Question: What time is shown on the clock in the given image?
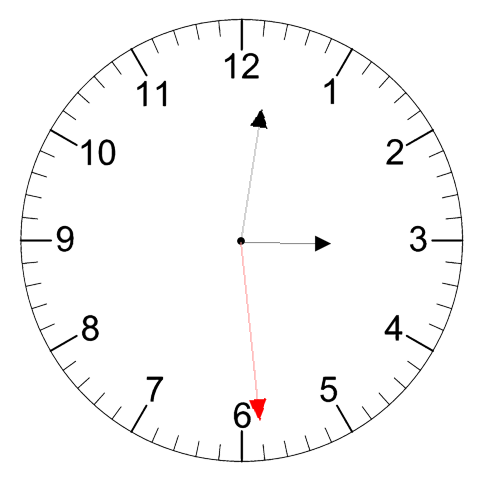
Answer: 03:01:29